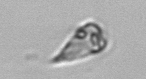
Label: Licmophora